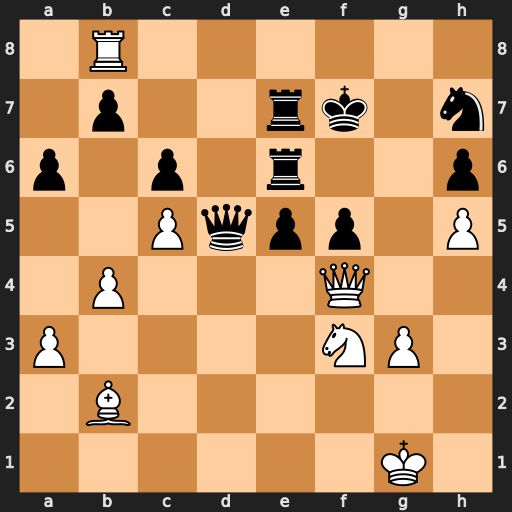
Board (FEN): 1R6/1p2rk1n/p1p1r2p/2Pqpp1P/1P3Q2/P4NP1/1B6/6K1
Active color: w
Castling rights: -
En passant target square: -
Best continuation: Qxf5+ Rf6 Qxh7+ Ke6 Qg8+